Fundus camera: zeiss
Shooting center: fovea
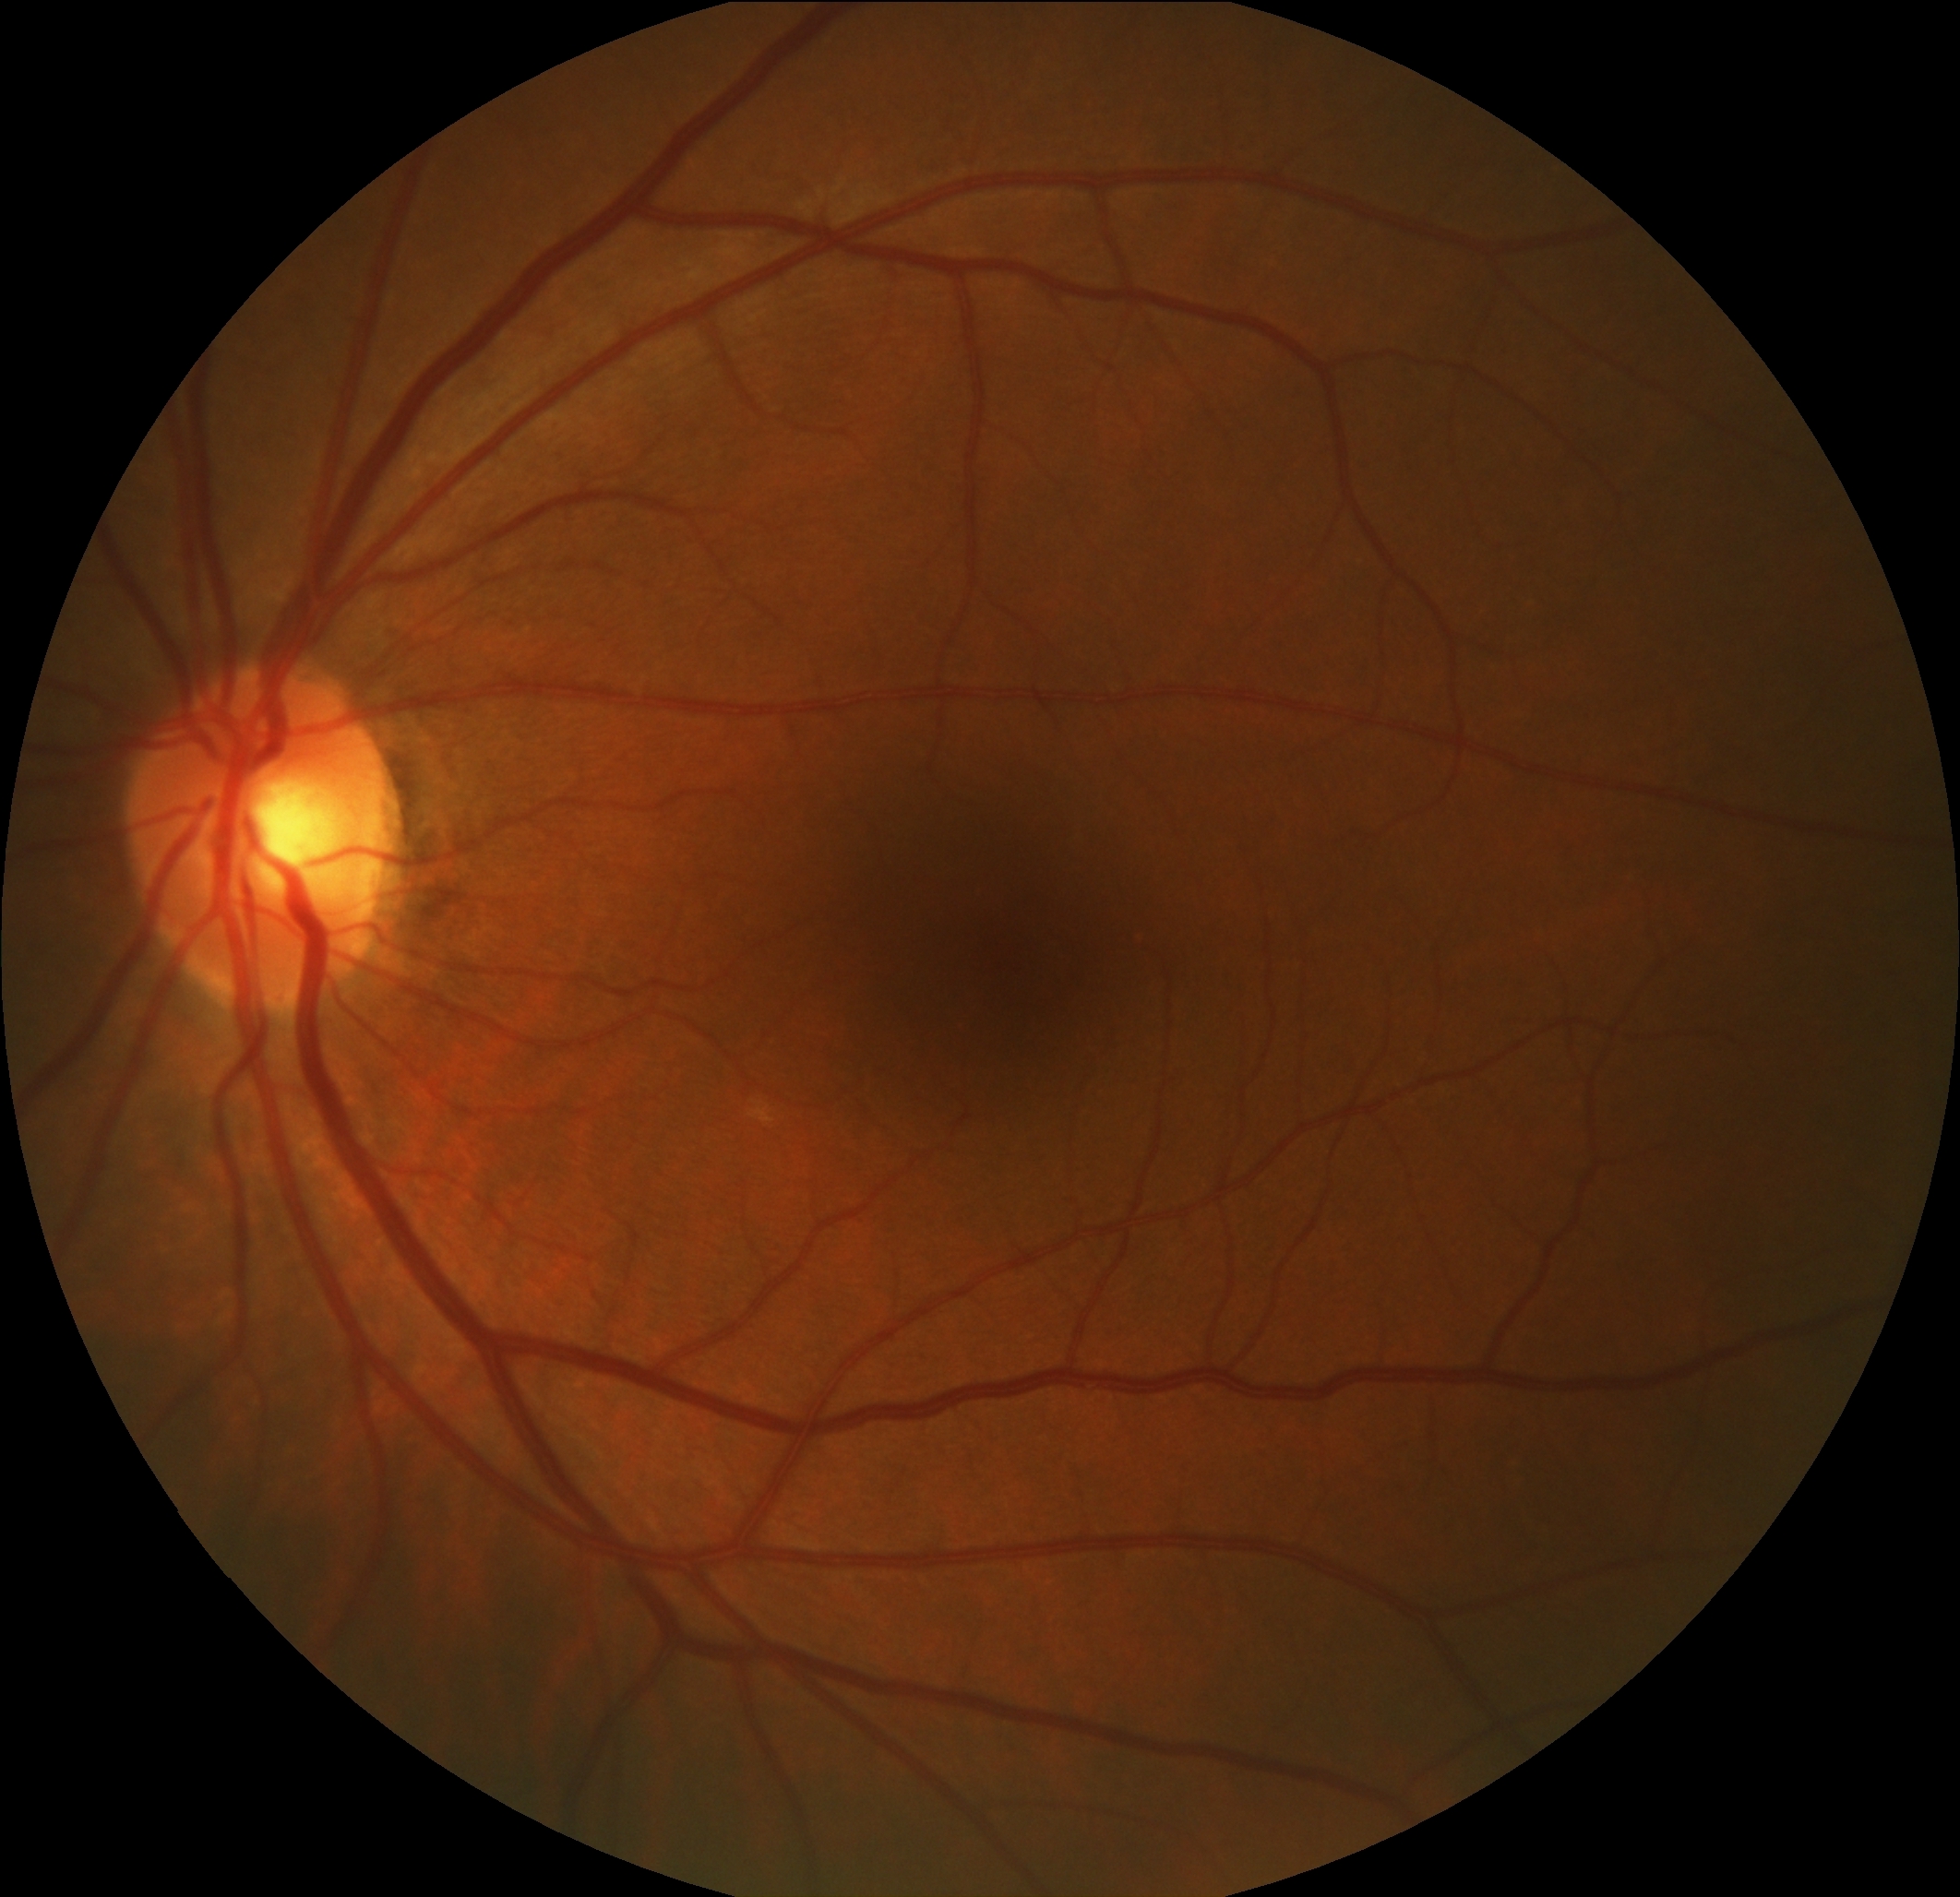
Pathologic myopia: no
Patchy retinal atrophy: absent
Retinal detachment: absent